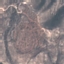
Land use / land cover: HerbaceousVegetation